Aerial crown-view tile of a tropical tree (Barro Colorado Island, Panama), acquired 20250124:
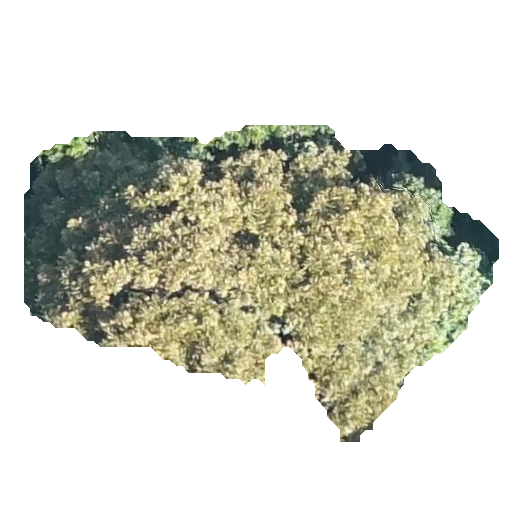
Species: Dipteryx oleifera
GBIF accepted scientific name: Dipteryx oleifera
Crown area: 148.063 m²